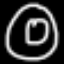
Label: donut